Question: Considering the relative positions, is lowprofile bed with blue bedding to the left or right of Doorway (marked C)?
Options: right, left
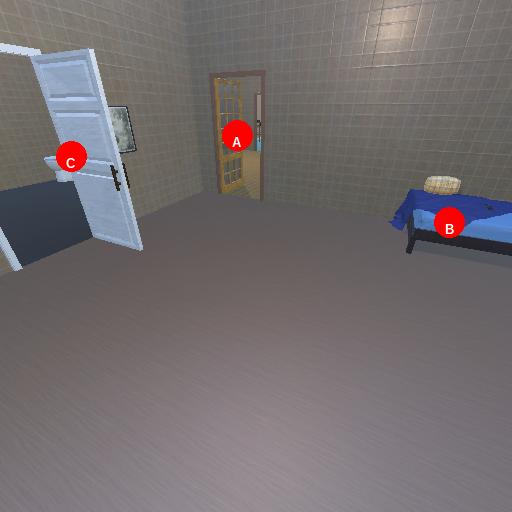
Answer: right